Current action and preconditions to check: trajectory_clear

Your task: For each precondition in the list above, predict whether it will hold at this action.

Consider the current scene as observed from the mobile robot's camera, and analyze the predicted future states of all dynamic agents (e.g., people, animals, vehicles, or any moving entities) within the NEXT SECOND.

IMPORTANT: Only answer "very likely" if you are absolutely certain—based on strong, clear evidence—that a dynamic agent will violate the precondition in the predicted future state. Do NOT answer "very likely" for unlikely, ambiguous, or low-probability risks.

Ask yourself for each precondition: Is there a high probability, with clear and convincing evidence, that the predicted future states of any dynamic agent will interfere with the predicted future state of the currently executing action within the NEXT SECOND, causing that precondition to fail?

Assess the risk level based on these predictions. Use "likely" or "very likely" if motions create a clear risk of interference.

Use "neutral" or "improbable" if agents are nearby but their predicted paths are clearly diverging or non-conflicting.

Failure Risk Categories: "very improbable", "improbable", "neutral", "likely", "very likely"

Answer Format: Output ONLY the probability_of_failure value from these categories: "very improbable", "improbable", "neutral", "likely", "very likely"

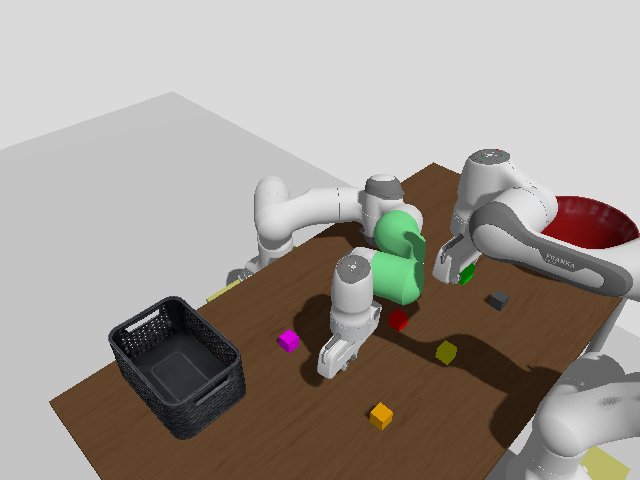

Answer: neutral